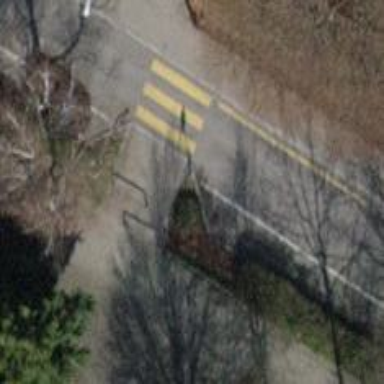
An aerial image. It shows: Kerb serving as barrier.